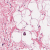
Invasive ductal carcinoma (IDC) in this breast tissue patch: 0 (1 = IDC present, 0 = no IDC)